如图，已知 $AD=BD$，$CD=ED$，$\angle 1 = \angle 2$，试说明 $\angle 3 = \angle 1$ 的理由。

解：因为 $\angle 1 = \angle 2$（已知），所以 $\angle 1 + \angle BDE = \angle 2 + \angle BDE$（等式性质）。即 $\angle \_\_\_\_ = \angle \_\_\_\_$。

在 $\triangle ADE$ 和 $\triangle BDC$ 中，
\[
\begin{cases}
AD = BD (\text{已知}) \\
\angle \_\_\_\_ = \angle \_\_\_\_ \\
ED = CD (\text{已知})
\end{cases}
\]
所以 $\triangle ADE \cong \triangle BDC$（\_\_\_\_）。

所以 $\angle \_\_\_\_ = \angle \_\_\_\_$（\_\_\_\_）。

又因为 $\angle BED = \angle 2 + \angle C$（\_\_\_\_），

即 $\angle 3 + \angle AED = \angle 2 + \angle C$，所以 $\angle 3 = \angle 2$（等式性质）。

因为 $\angle 1 = \angle 2$（已知），所以 $\angle 3 = \angle 1$（等量代换）。
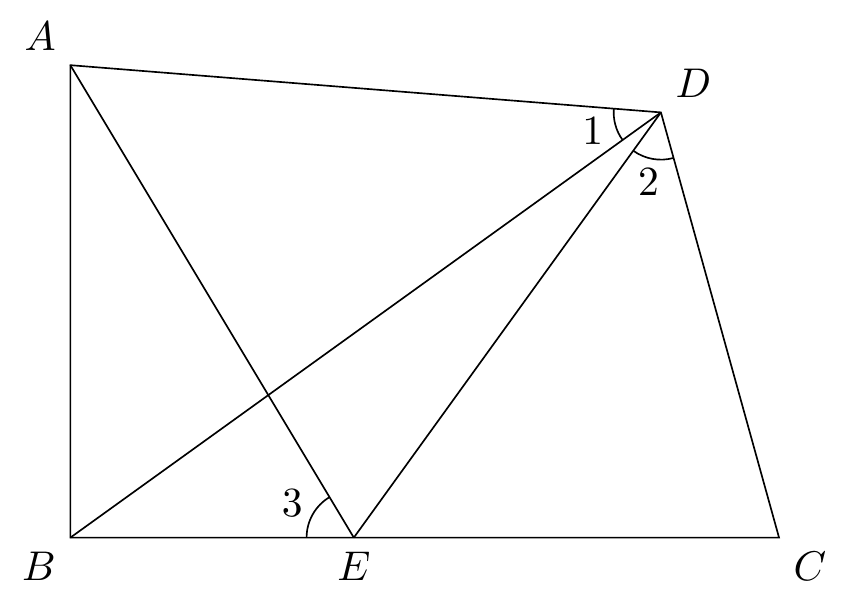
【解答】
解：因为 $\angle 1 = \angle 2$（已知），所以 $\angle 1 + \angle BDE = \angle 2 + \angle BDE$（等式性质）。即 $\angle ADE = \angle BDC$，

在 $\triangle ADE$ 和 $\triangle BDC$ 中，
$\begin{cases}
AD = BD (\text{已知}) \\
\angle ADE = \angle BDC \\
ED = CD (\text{已知})
\end{cases}$

所以 $\triangle ADE \cong \triangle BDC$ （SAS）。

所以 $\angle AED = \angle C$（全等三角形对应角相等）。

又因为 $\angle BED = \angle 2 + \angle C$（三角形的一个外角等于与它不相邻的两个内角之和），

即 $\angle 3 + \angle AED = \angle 2 + \angle C$，所以 $\angle 3 = \angle 2$（等式性质）。

因为 $\angle 1 = \angle 2$（已知），所以 $\angle 3 = \angle 1$（等量代换）。